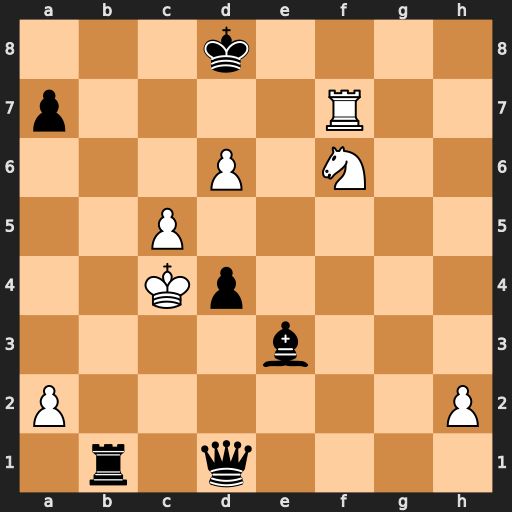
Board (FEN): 3k4/p4R2/3P1N2/2P5/2Kp4/4b3/P6P/1r1q4
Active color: w
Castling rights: -
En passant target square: -
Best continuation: Rf8#